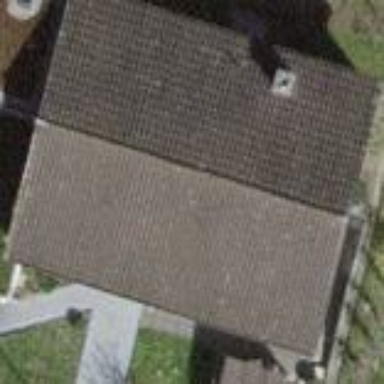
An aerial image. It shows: Simple and straightforward house.